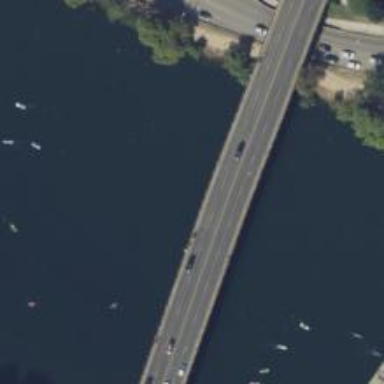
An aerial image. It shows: Primary highway bridge with asphalt surface.